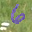
Label: 6